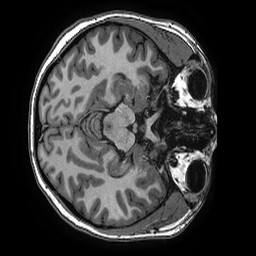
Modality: T1w
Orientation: axial
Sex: female
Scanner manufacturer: ge
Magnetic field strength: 3 T
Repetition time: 0.0077 s
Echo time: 0.003436 s